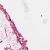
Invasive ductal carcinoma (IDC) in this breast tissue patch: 0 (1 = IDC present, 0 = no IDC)